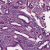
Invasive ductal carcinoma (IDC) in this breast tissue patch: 1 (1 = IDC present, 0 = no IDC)